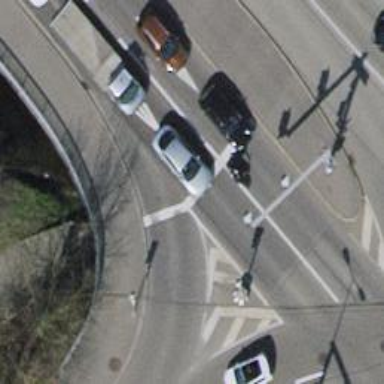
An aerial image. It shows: Road with traffic signals.